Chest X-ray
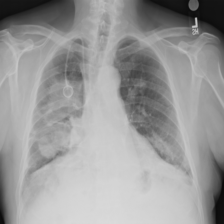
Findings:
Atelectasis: negative
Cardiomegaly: negative
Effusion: negative
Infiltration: positive
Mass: negative
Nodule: negative
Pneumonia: negative
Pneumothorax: negative
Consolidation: negative
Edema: negative
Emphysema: negative
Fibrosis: negative
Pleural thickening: negative
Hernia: negative